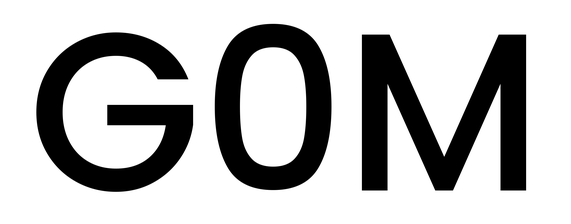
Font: Poppins-Medium